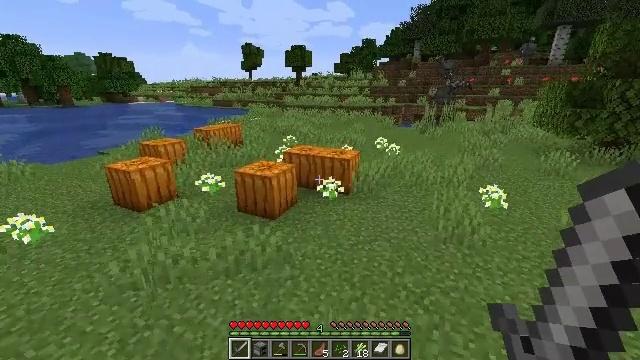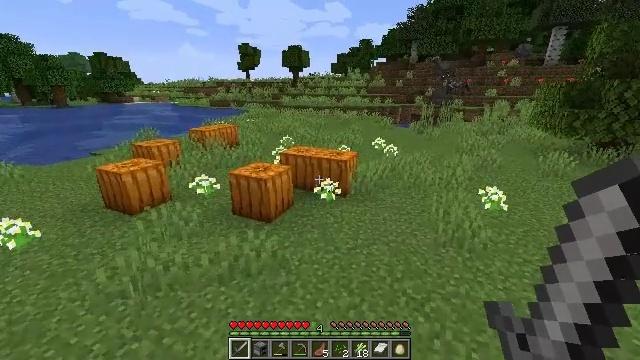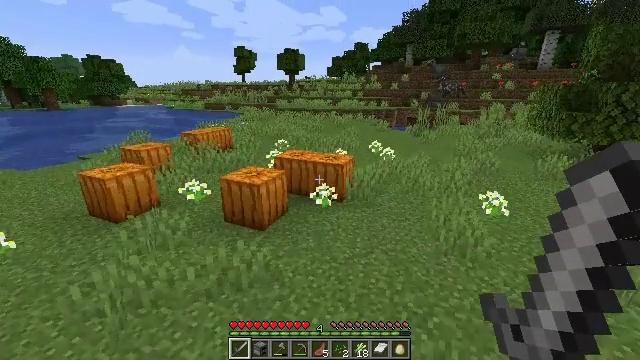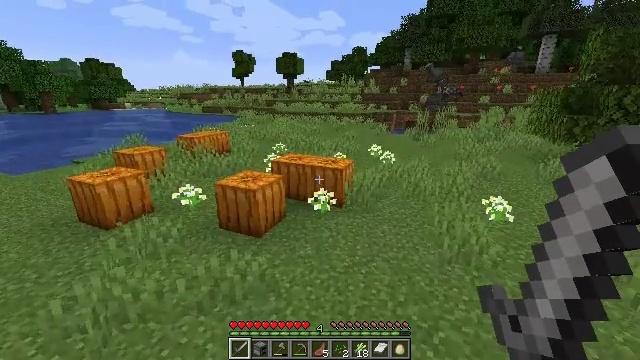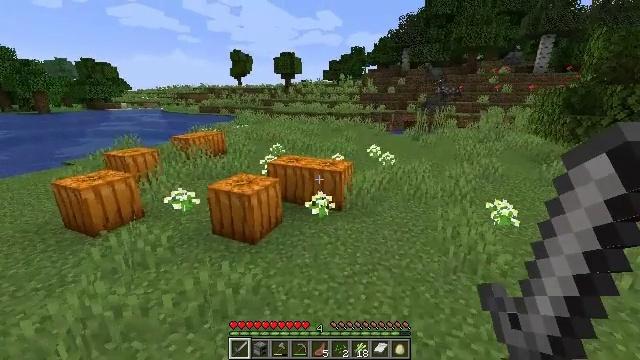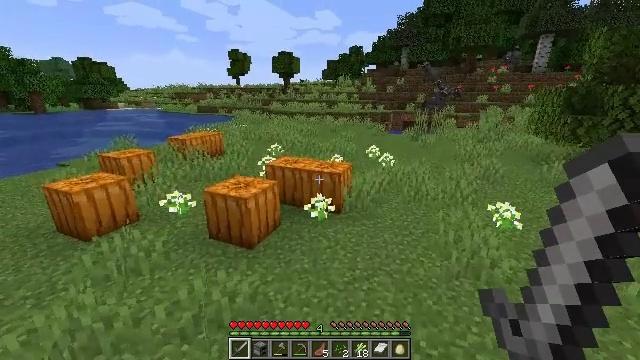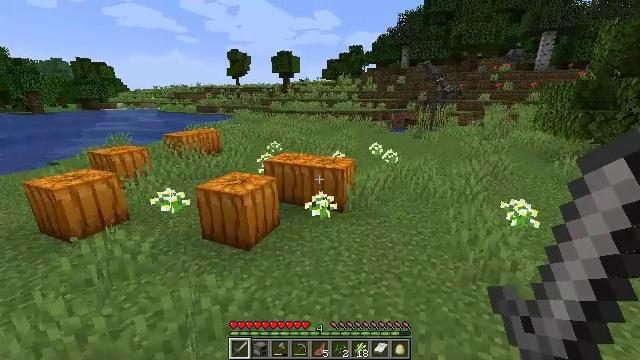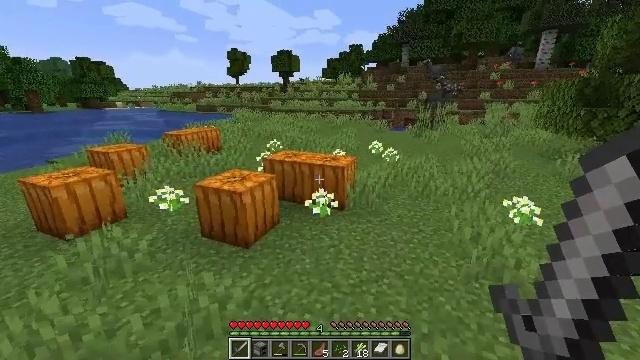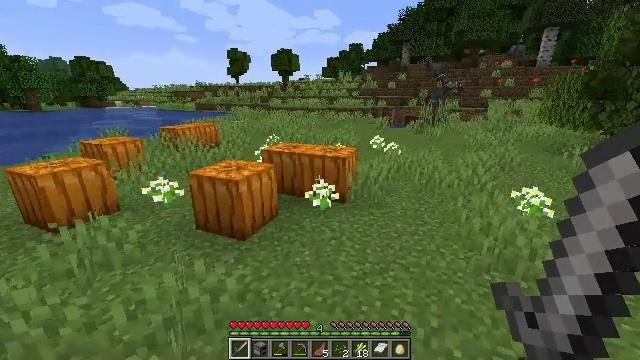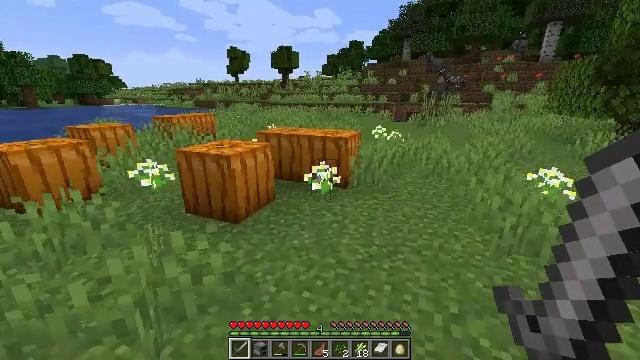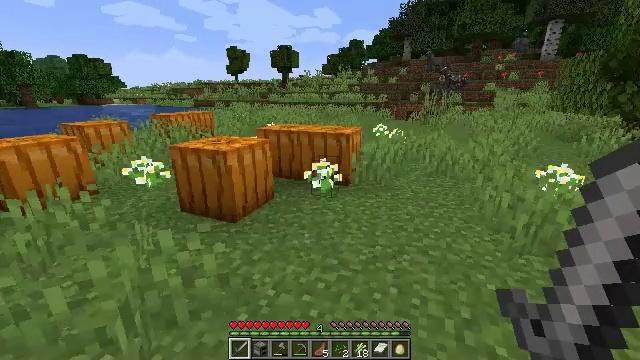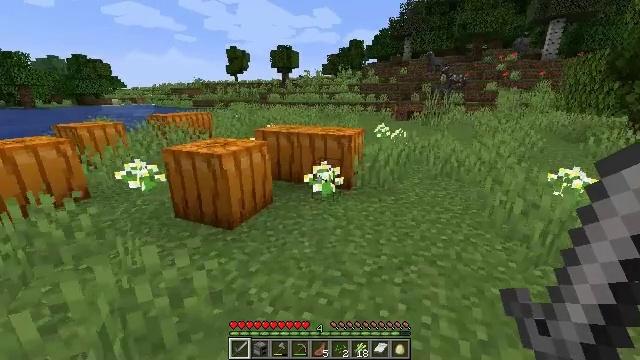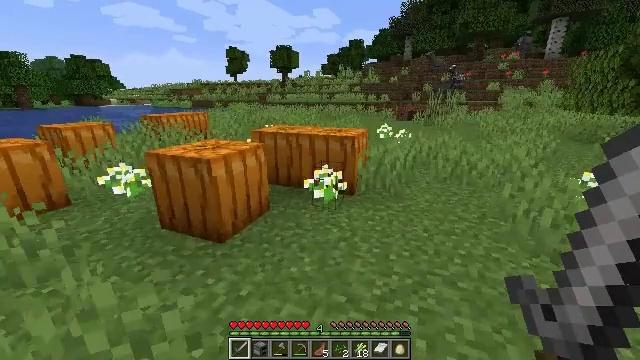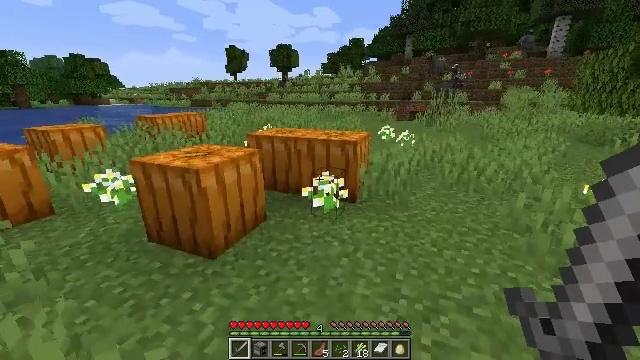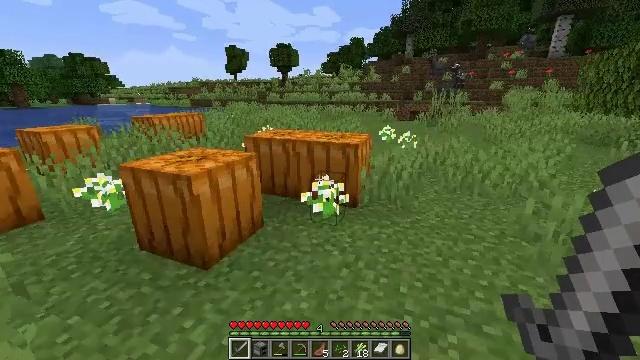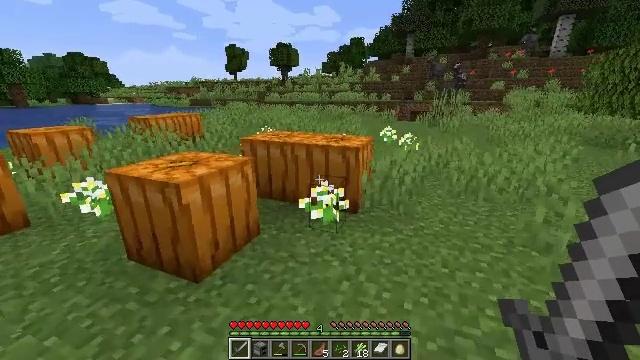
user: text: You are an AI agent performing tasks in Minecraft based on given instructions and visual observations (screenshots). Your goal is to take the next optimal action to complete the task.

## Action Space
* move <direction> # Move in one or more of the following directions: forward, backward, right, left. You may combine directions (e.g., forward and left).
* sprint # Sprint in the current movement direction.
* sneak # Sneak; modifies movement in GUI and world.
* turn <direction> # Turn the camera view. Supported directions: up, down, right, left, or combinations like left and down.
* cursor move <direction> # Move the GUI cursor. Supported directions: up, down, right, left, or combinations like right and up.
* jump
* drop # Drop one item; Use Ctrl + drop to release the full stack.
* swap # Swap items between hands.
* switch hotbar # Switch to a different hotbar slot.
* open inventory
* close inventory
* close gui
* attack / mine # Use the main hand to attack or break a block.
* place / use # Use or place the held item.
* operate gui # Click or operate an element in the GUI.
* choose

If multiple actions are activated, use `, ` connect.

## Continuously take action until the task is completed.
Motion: motion action
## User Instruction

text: Mine the pumpkin from the ground.
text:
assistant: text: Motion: move forward
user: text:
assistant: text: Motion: move forward
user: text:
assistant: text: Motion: move forward
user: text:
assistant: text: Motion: move forward
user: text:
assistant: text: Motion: move forward
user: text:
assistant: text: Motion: move forward
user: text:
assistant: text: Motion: move forward
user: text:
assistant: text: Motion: move forward
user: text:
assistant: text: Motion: move forward
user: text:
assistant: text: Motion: move forward
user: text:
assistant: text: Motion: move forward
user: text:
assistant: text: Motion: move forward
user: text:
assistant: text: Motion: move forward
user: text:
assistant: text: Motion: move forward
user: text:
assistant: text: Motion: move forward
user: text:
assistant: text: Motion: no_op
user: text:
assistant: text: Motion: no_op
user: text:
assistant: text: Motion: no_op
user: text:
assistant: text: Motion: turn left
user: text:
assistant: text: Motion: turn left
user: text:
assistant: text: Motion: turn left
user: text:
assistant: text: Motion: turn left
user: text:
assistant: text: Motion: turn left
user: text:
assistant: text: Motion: turn left
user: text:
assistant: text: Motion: no_op
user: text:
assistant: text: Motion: no_op
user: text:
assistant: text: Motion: no_op
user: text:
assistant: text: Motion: no_op
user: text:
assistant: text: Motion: no_op
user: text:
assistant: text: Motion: no_op